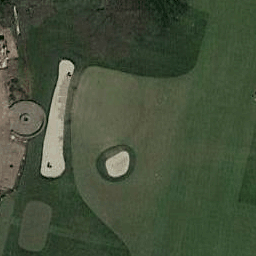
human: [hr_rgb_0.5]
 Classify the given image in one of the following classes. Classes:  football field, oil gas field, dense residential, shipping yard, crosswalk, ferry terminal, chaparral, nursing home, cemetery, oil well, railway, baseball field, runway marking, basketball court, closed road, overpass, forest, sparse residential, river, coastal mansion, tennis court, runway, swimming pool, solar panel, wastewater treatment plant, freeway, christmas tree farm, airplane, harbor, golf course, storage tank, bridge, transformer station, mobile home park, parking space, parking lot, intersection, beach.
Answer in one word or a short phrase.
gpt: golf course